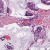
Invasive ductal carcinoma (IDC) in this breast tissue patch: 1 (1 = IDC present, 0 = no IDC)